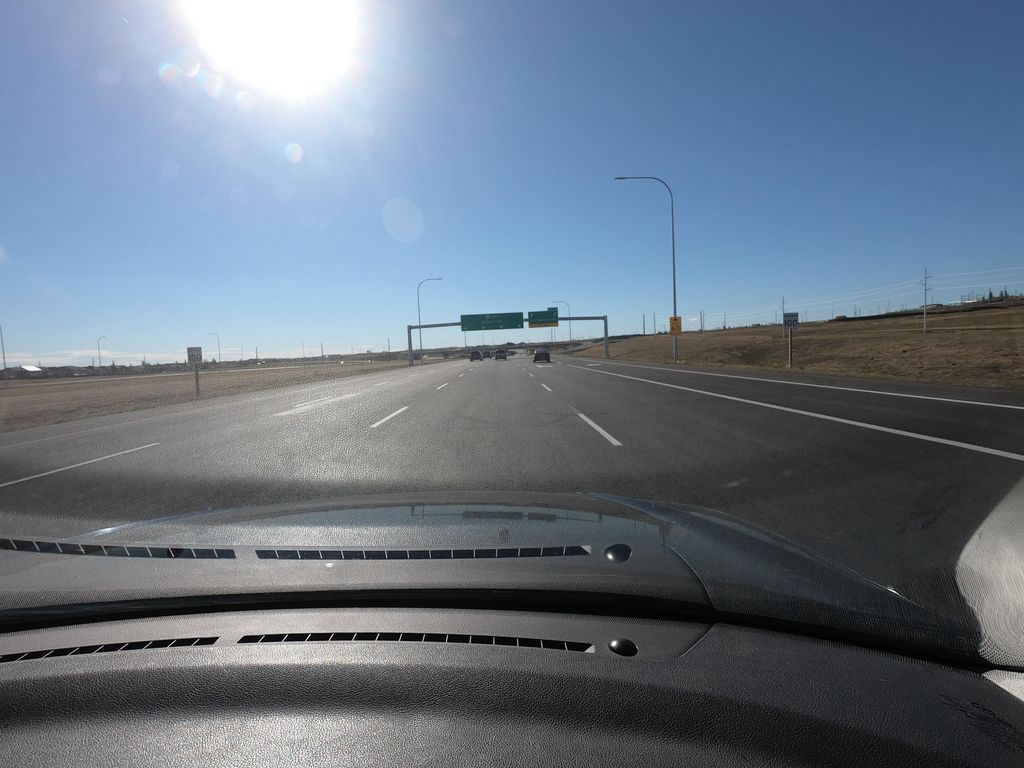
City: calgary